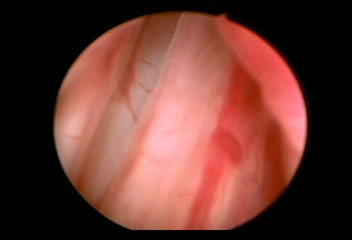
Modality: WLC
Class: Normal mucosa
Bladder cancer association: No